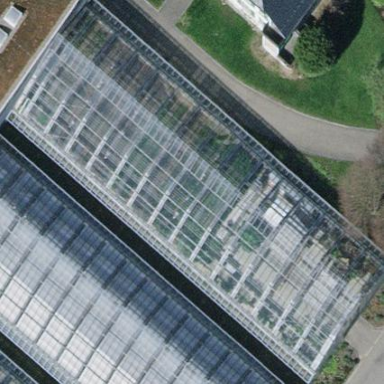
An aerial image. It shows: Greenhouse.